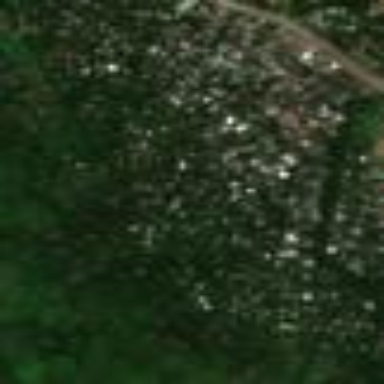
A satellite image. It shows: Irregular settlement in residential area.